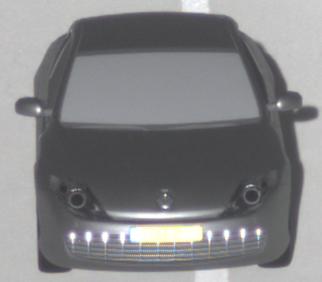
Make: Renault
Model: Laguna Coupé TCe 170
Detailed model: Laguna (III) Coupé
Model produced from: 2010/11
Model produced until: 2011/05
Doors: 2
Color: gray
Road condition: dry road
Daytime: sunrise or sunset
Contrast: high contrast